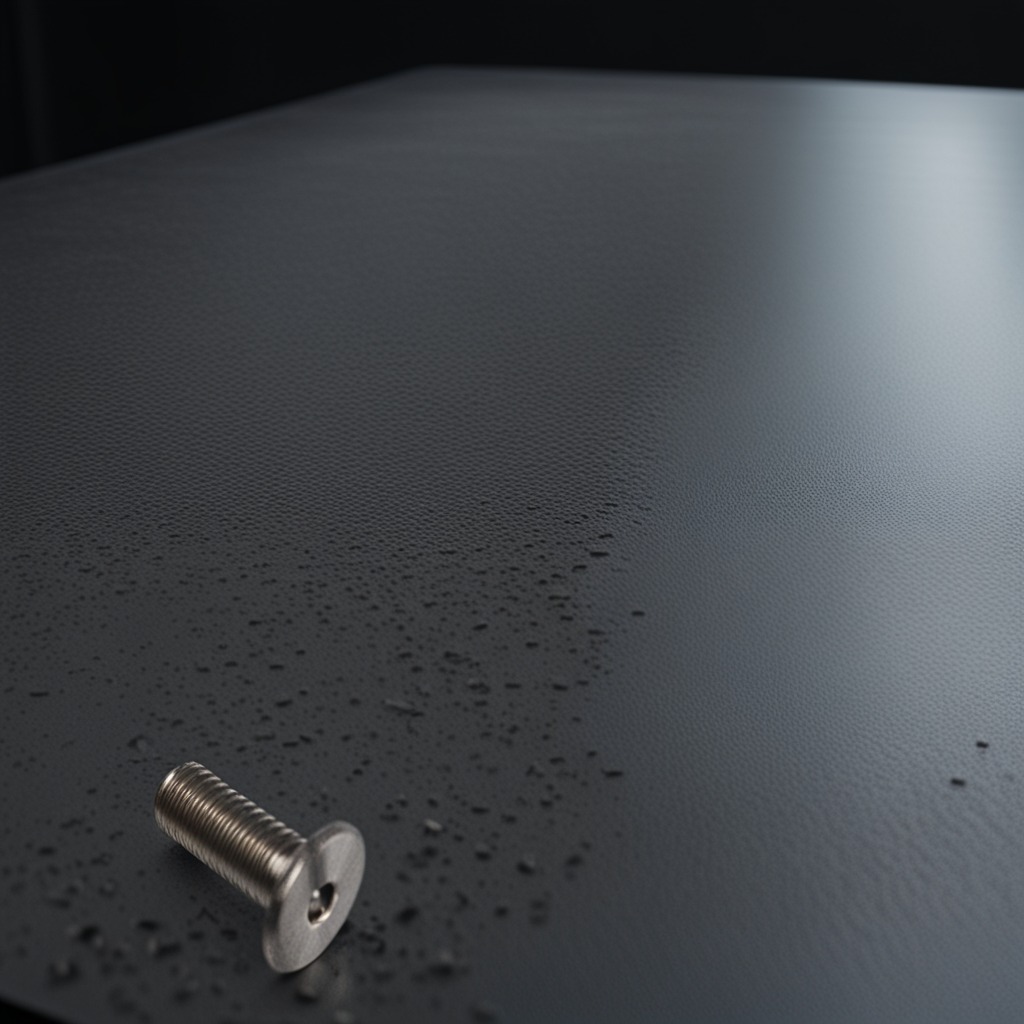
A metal screw is lying on a clean granite table inside a workshop at night dim ambient light soft shadows worn but